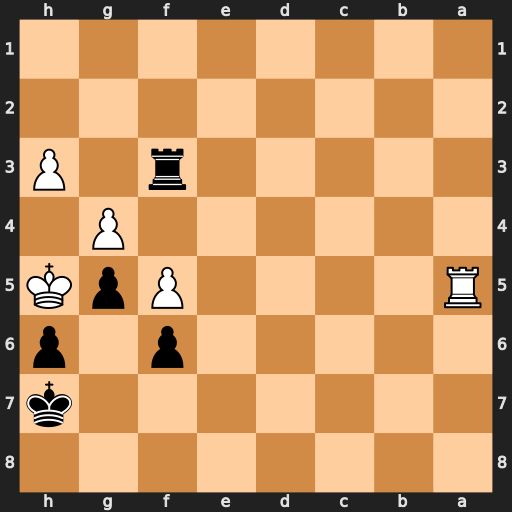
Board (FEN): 8/7k/5p1p/R4PpK/6P1/5r1P/8/8
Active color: b
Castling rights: -
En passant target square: -
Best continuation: Rxh3#